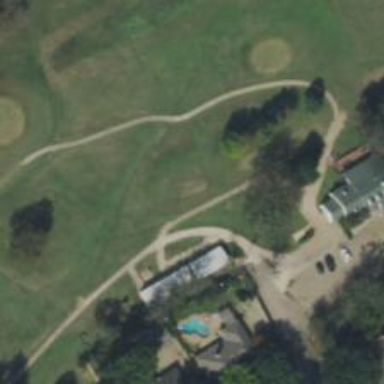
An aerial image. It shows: Pathway for golfing.